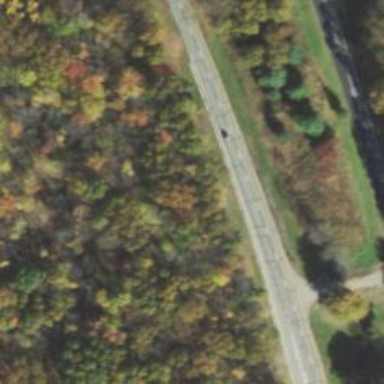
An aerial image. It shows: This image shows trunk highway that functions as expressway.